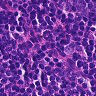
Metastatic tissue present: no